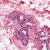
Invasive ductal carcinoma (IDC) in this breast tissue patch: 0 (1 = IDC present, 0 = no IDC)